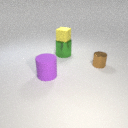
large green metal cylinder behind large purple rubber cylinder